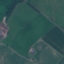
Label: Pasture